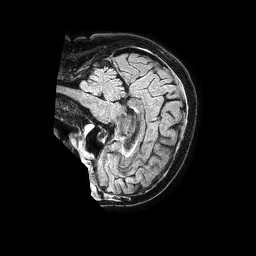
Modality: FLAIR
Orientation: sagittal
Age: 79
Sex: male
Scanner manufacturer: philips
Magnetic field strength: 1.5 T
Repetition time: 4.8 s
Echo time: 0.3 s